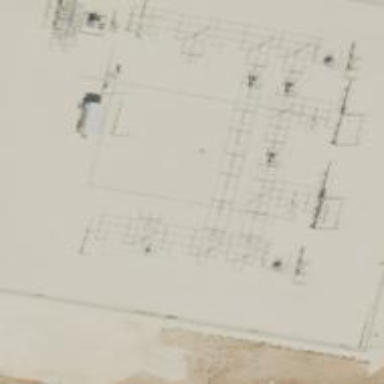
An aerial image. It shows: Distribution level power substation surrounded by fence.